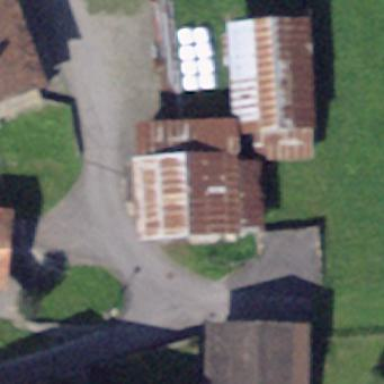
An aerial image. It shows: Rural barn.